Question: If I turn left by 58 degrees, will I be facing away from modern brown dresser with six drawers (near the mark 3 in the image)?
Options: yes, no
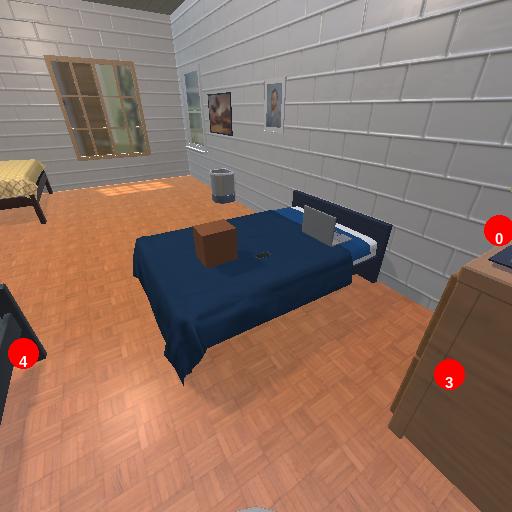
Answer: yes